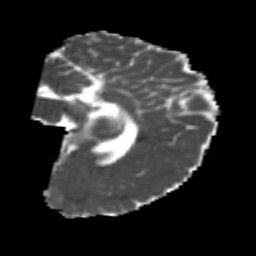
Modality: MD
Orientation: sagittal
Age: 24
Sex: female
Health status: healthy
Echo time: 0.074 s